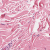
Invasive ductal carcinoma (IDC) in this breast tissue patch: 0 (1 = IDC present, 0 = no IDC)